Question: I'm struggling to condense this code into one forEach loop to make my code dry. The image shows the console.log(res) for what I'm working with.

Here is my code:
'''
.get('https://website.went.here/articles')
.then((res) => {
const articles = res.data.articles;
const js = articles.javascript;
const bs = articles.bootstrap;
const jq = articles.jquery;
const node = articles.node;
const tech = articles.technology;
i = 0;
console.log(articles.values(res));
js.forEach((item) => {
card.appendChild(cardCreator(item))
});
bs.forEach((item) => {
card.appendChild(cardCreator(item))
});
jq.forEach((item) => {
card.appendChild(cardCreator(item))
});
node.forEach((item) => {
card.appendChild(cardCreator(item))
});
tech.forEach((item) => {
card.appendChild(cardCreator(item))
});
'''
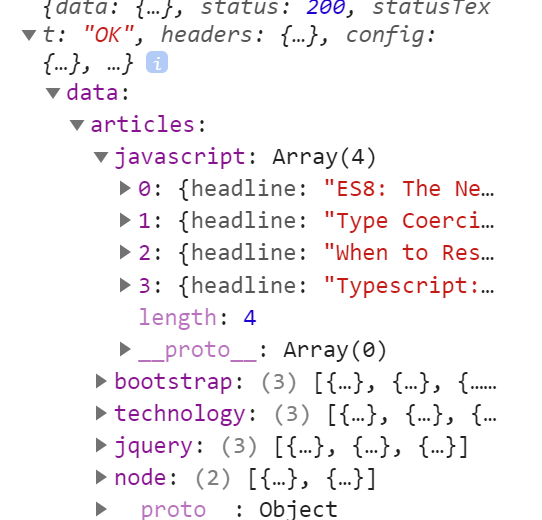
Answer: Make an array of properties that you need to iterate over, iterate over those properties, and for each property, iterate over all elements in the property array and append:
'''
.get('https://website.went.here/articles')
.then((res) => {
const { articles } = res.data;
for (const prop of ['javascript', 'bootstrap', 'jquery', 'node', 'technology']) {
for (const item of articles[prop]) {
card.appendChild(cardCreator(item));
}
}
});
'''
Or, if you have to use 'forEach':
'''
.get('https://website.went.here/articles')
.then((res) => {
const { articles } = res.data;
['javascript', 'bootstrap', 'jquery', 'node', 'technology'].forEach((prop) => {
articles[prop].forEach((item) => {
card.appendChild(cardCreator(item));
});
});
});
'''
If the order of the properties being appended doesn't matter, you can make it easier by simply iterating over the object values of the 'articles' object:
'''
.get('https://website.went.here/articles')
.then((res) => {
for (const arr of Object.values(res.data.articles)) {
for (const item of arr) {
card.appendChild(cardCreator(item));
}
}
});
'''